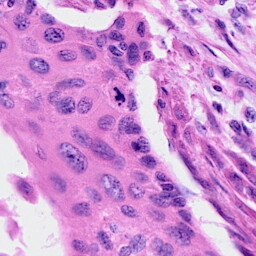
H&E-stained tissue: Cervix